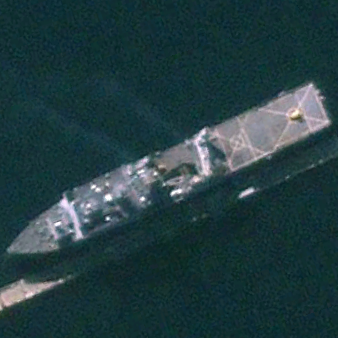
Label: combat